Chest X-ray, AP view. Patient: 25 years old, sex F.
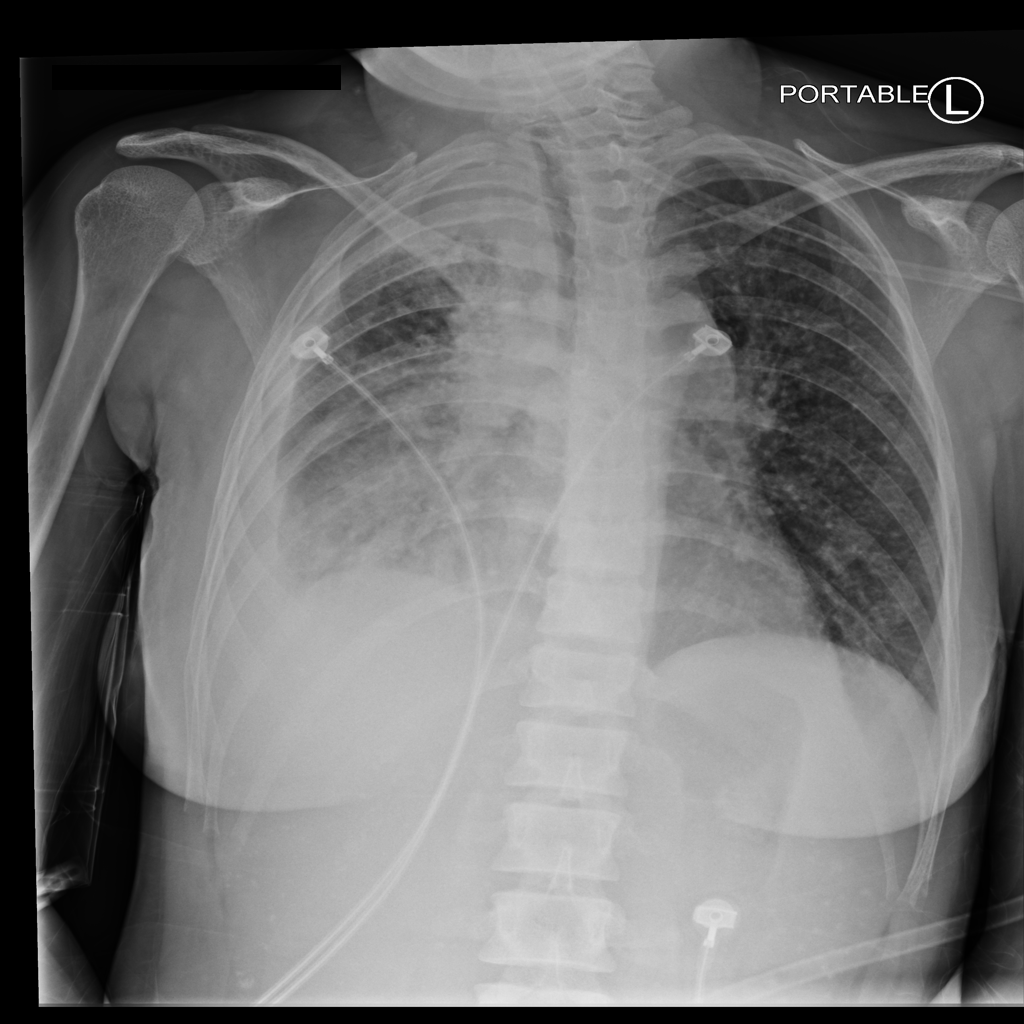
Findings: Effusion